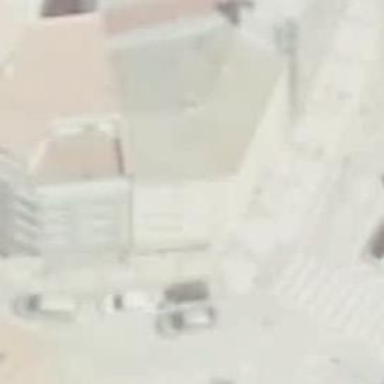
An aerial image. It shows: Cafe.